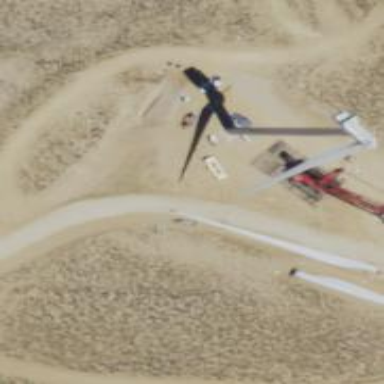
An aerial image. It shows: Wind generator powered by wind turbine.